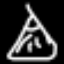
Label: diamond